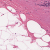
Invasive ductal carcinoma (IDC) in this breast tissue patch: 0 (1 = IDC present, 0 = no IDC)